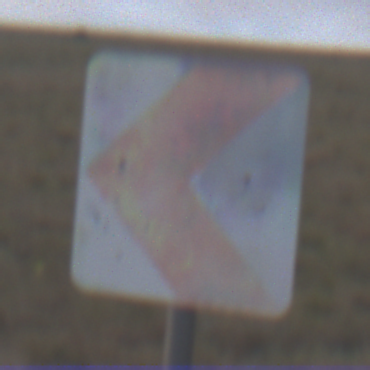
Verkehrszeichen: RichtungstafelnInKurvenKleinRechts
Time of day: SunriseSunset
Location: Outdoor (Nature)
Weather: Overcast
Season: NotSpecified
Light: Natural